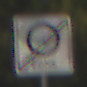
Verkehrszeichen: EndeUmweltzone
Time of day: Midday
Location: Outdoor (Nature)
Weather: Clear
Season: Summer
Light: Natural